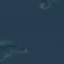
Label: SeaLake